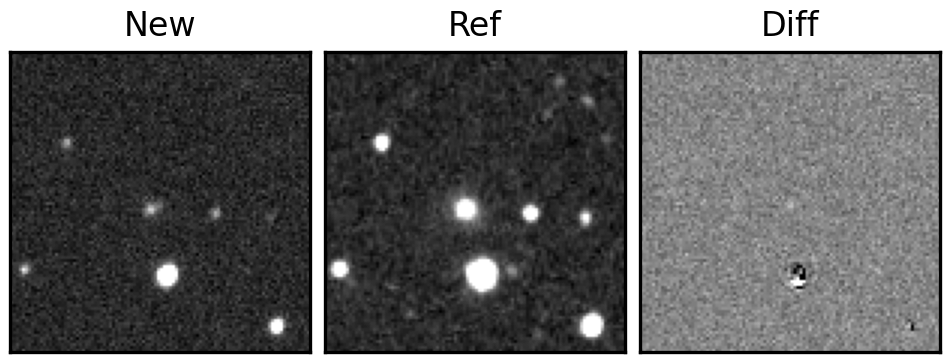
Label: real